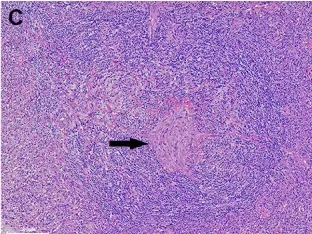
The mass generally exhibits a histologic structure of Castleman disease of hyaline-vascular type (HVCD). The mantle zone lymphocytes are concentrically arranged and impart an onion-skin-like appearance (B, C).
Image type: pathology (h&e)